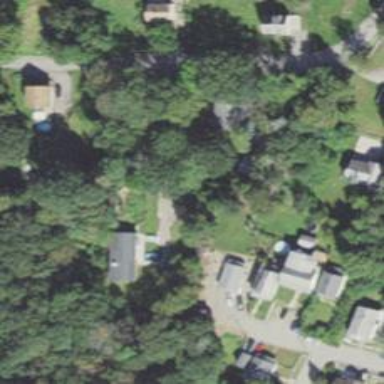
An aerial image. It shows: Residential driveway designated as service road.